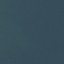
Land use / land cover: SeaLake